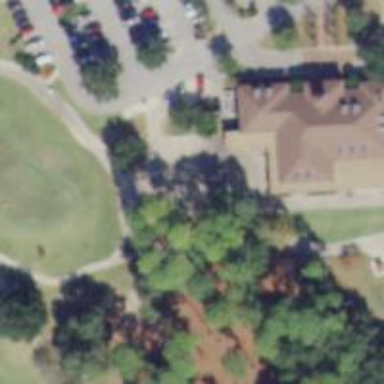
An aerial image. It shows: Path for golf carts.